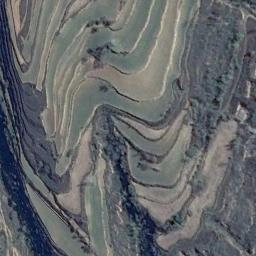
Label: terrace